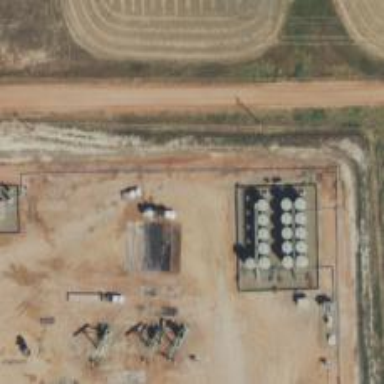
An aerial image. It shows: Storage tank with man-made structure.